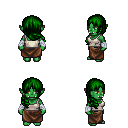
a pixel art fantasy rpg character, female body template, orc, green skin, white pirate shirt, robe skirt, green right-swept hairstyle, white cloth bandages, four views (front, back, left, right), 2x2 character sprite sheet, small pixel art, hard edges, no anti-aliasing